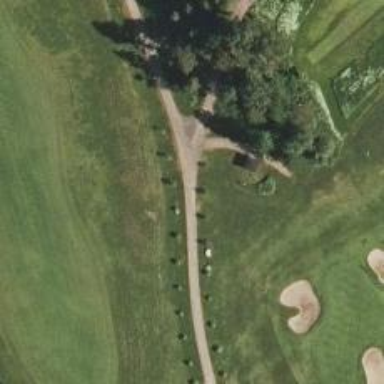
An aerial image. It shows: Service road used as golf cart path.